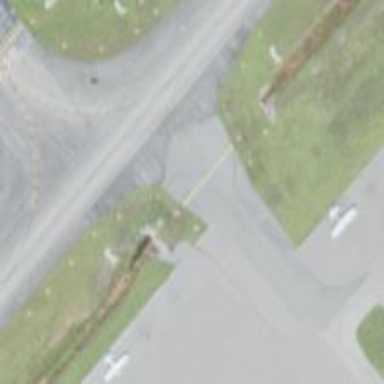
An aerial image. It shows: Asphalt taxiway in the airport.